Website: walmart
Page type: payment
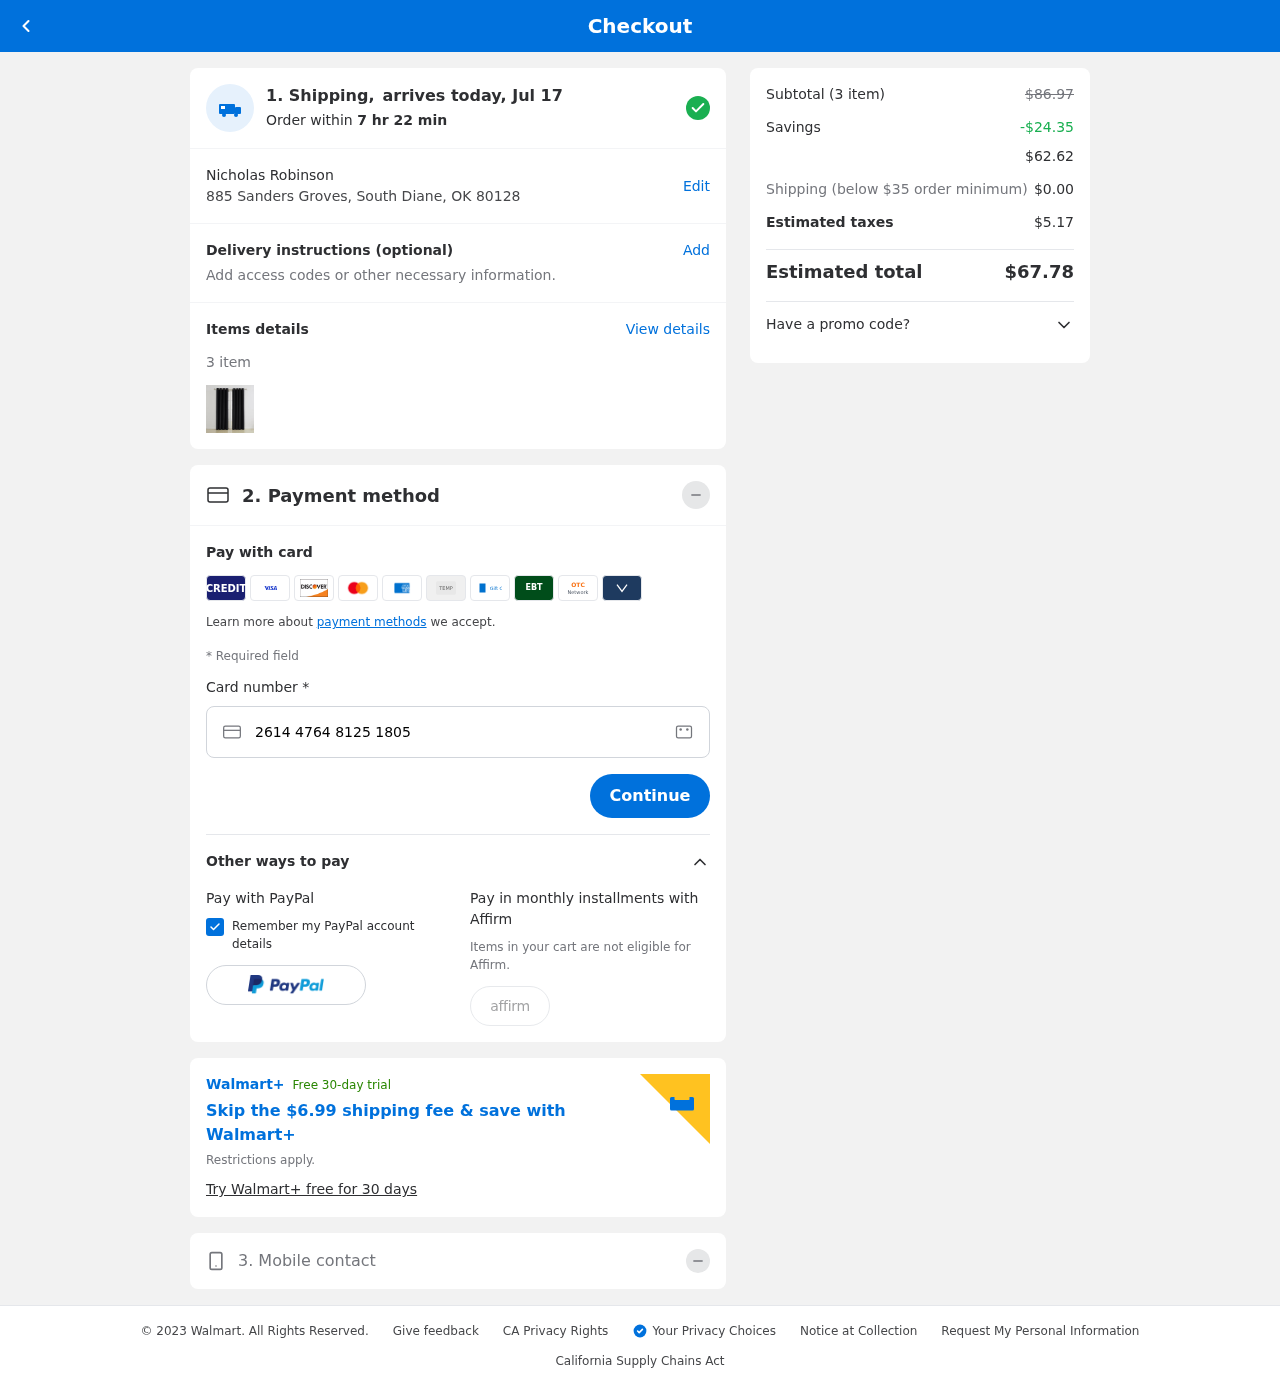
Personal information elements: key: PII_FULLNAME
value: Nicholas Robinson
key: PII_STREET
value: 885 Sanders Groves
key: PII_CITY_STATE_ZIP
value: South Diane, OK 80128
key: PII_CARD_NUMBER
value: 2614 4764 8125 1805
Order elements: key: ORDER_DELIVERY_DATE
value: Jul 17
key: ORDER_NUM_ITEMS
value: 3
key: ORDER_SUBTOTAL_BEFORE_SAVINGS
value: $86.97
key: ORDER_SAVINGS
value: -$24.35
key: ORDER_SUBTOTAL
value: $62.62
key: ORDER_SHIPPING_COST
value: $0.00
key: ORDER_TAX
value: $5.17
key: ORDER_TOTAL
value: $67.78